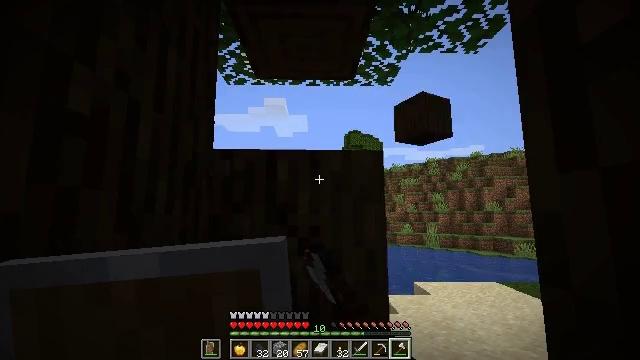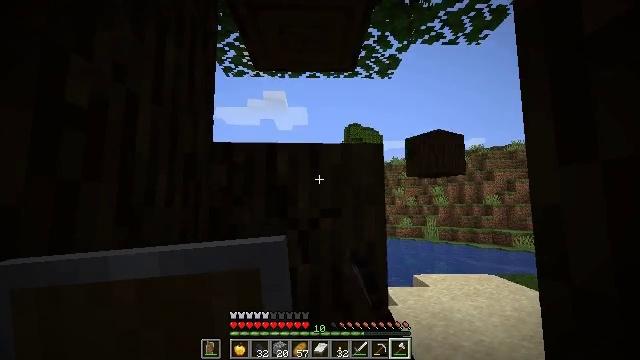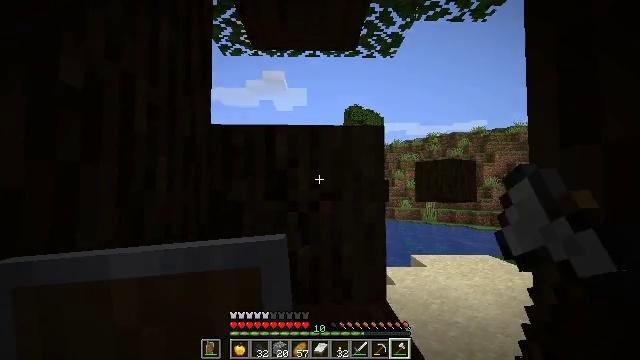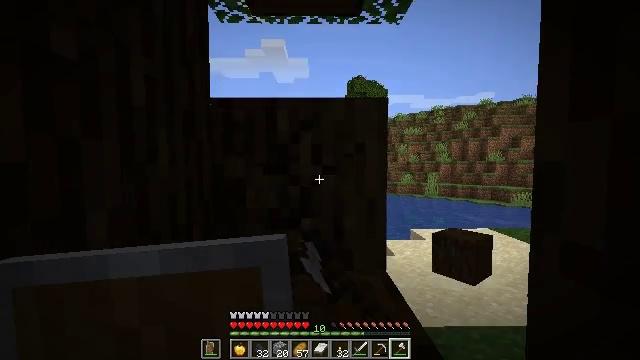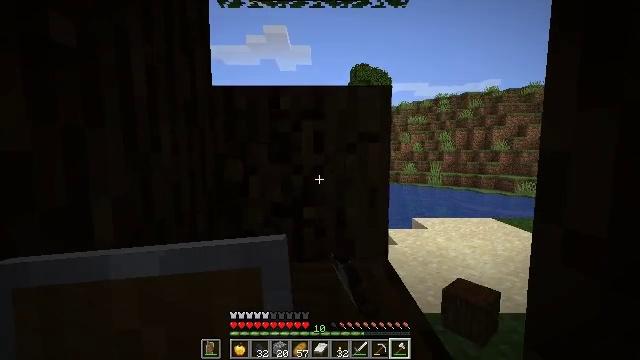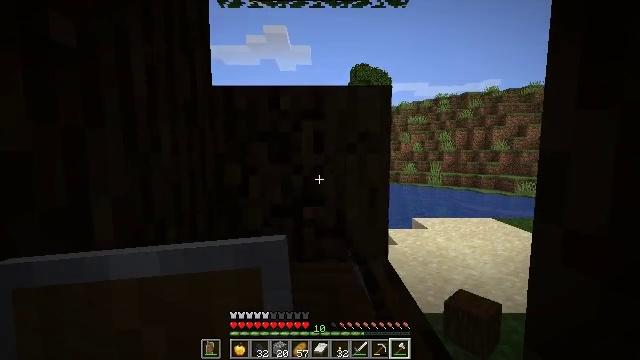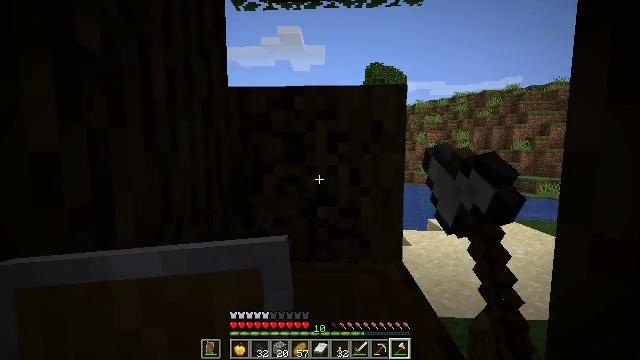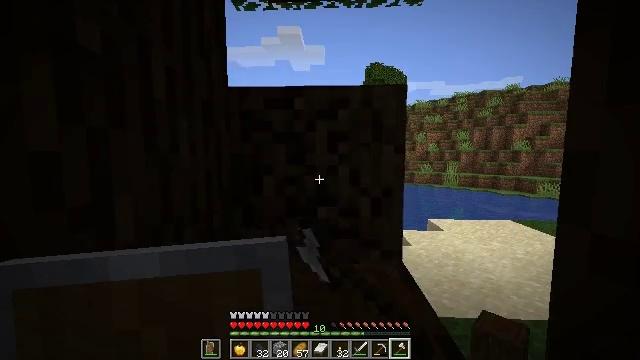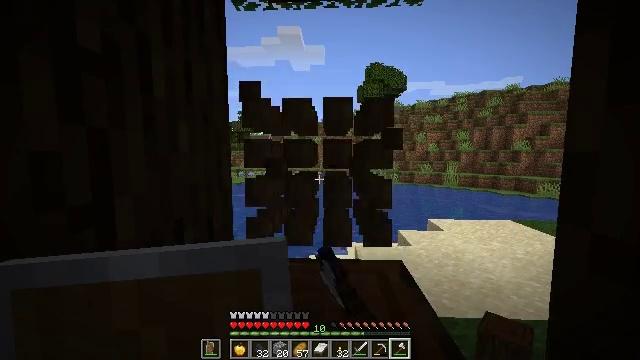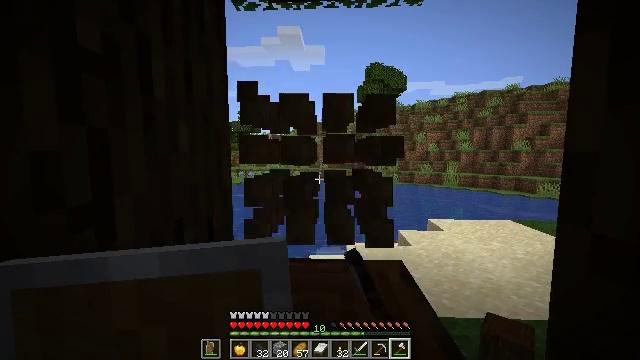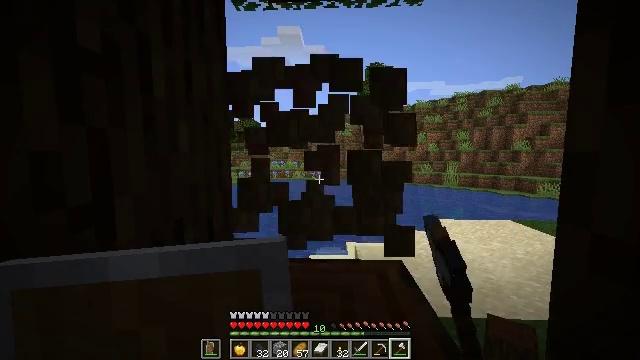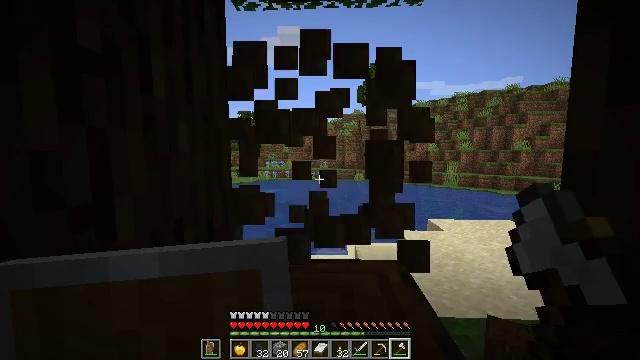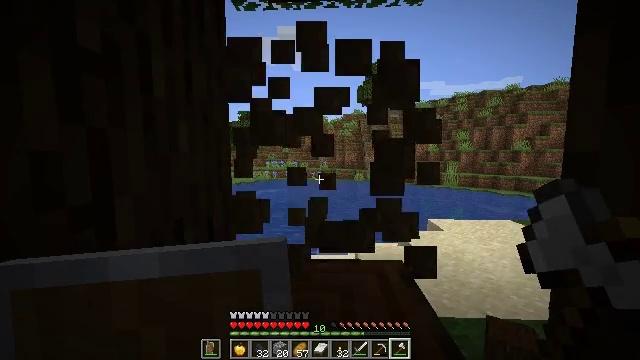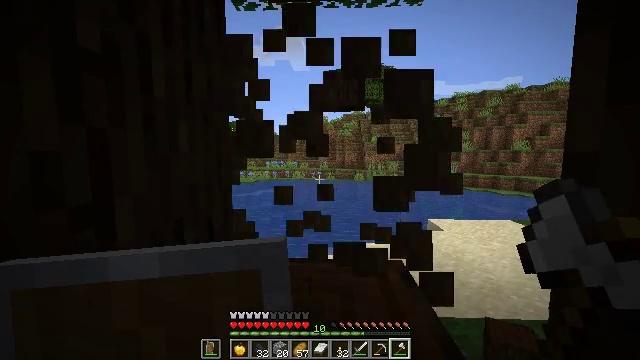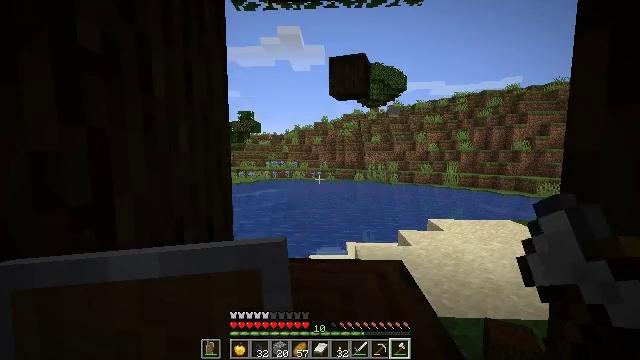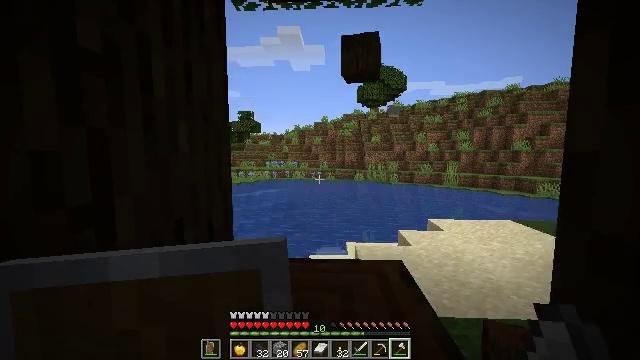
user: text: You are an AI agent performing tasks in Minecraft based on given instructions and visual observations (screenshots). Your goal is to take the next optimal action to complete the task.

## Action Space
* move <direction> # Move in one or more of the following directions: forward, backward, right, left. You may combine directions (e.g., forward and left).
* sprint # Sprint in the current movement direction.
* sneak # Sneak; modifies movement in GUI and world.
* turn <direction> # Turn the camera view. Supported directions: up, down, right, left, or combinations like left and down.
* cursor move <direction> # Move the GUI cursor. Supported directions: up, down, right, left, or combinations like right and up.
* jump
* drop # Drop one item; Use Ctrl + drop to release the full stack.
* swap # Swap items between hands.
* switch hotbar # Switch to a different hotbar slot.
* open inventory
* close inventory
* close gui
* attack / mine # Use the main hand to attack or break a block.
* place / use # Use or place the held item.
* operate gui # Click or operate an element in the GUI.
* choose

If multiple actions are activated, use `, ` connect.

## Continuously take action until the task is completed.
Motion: motion action
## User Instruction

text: Harvest dark oak log for resources.
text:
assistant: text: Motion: turn down, attack / mine
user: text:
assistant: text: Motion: turn down, attack / mine
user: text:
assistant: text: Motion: turn down, attack / mine
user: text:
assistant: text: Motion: turn down, attack / mine
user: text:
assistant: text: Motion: attack / mine
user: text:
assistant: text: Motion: turn left, attack / mine
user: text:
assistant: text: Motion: attack / mine
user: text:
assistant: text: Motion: attack / mine
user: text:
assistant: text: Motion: attack / mine
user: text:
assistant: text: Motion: attack / mine
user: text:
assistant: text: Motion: attack / mine
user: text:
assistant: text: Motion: attack / mine
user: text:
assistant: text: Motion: attack / mine
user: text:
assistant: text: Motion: attack / mine
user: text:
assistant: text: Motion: attack / mine
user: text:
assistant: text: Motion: move forward, attack / mine
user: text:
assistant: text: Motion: move forward, turn left and up, attack / mine, jump
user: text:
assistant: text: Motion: move forward, turn left and up, attack / mine, jump
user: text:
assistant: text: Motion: move forward, turn left and up, attack / mine, jump
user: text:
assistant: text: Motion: move forward, turn up, attack / mine, jump
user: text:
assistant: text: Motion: move forward, turn up, attack / mine
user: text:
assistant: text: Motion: move forward, turn up, attack / mine
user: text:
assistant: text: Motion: move forward, turn left and up, attack / mine
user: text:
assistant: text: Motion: turn up, attack / mine
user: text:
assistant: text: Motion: turn up, attack / mine
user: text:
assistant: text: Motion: attack / mine
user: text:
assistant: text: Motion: attack / mine
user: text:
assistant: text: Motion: sneak, turn up, attack / mine
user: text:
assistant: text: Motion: sneak, turn up, attack / mine
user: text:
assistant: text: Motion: move forward, sneak, turn right and up, attack / mine